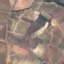
Land use / land cover class: PermanentCrop